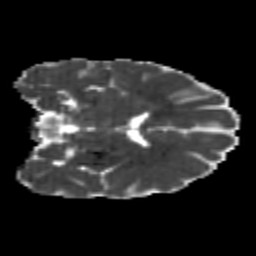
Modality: MD
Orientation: coronal
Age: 23
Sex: male
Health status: healthy
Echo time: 0.074 s